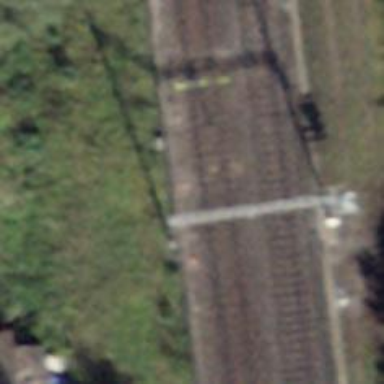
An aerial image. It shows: Single railway track with electrified contact line.